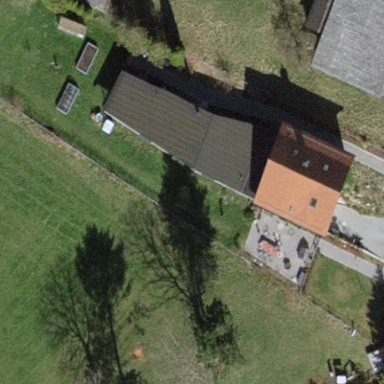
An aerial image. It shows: House with saltbox-shaped roof.